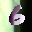
Label: 6